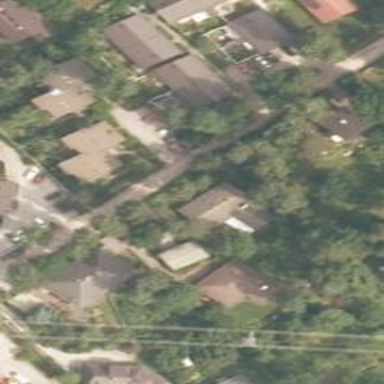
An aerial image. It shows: Residential garden.